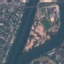
Land use / land cover class: River